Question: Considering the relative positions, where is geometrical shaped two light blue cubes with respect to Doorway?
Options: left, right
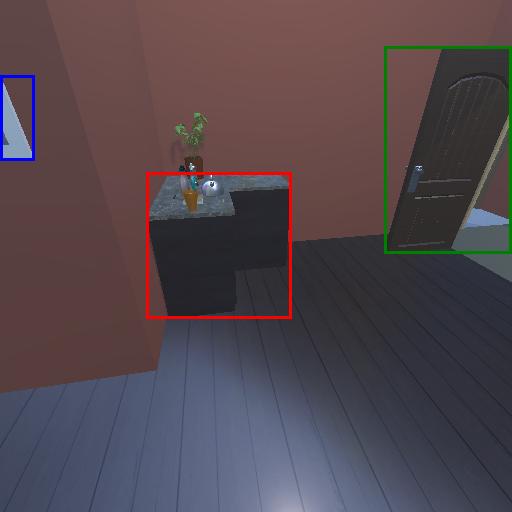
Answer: left